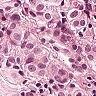
Metastatic tissue present: yes